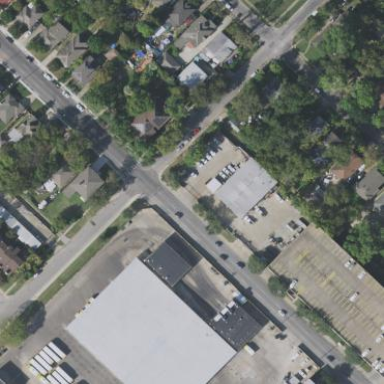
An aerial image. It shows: Car repair building.